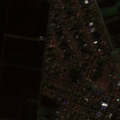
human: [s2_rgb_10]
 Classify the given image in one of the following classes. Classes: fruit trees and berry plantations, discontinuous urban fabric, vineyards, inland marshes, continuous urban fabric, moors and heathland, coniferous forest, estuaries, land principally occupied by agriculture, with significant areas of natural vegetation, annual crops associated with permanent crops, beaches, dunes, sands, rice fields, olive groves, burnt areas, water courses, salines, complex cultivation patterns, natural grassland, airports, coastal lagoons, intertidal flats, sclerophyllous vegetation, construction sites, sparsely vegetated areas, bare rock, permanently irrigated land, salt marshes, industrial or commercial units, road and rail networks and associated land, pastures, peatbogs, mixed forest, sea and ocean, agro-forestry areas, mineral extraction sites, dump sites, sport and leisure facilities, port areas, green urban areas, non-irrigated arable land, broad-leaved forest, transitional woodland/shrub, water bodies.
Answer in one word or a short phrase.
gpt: discontinuous urban fabric, non-irrigated arable land, complex cultivation patterns